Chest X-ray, PA view. Patient: 71 years old, sex M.
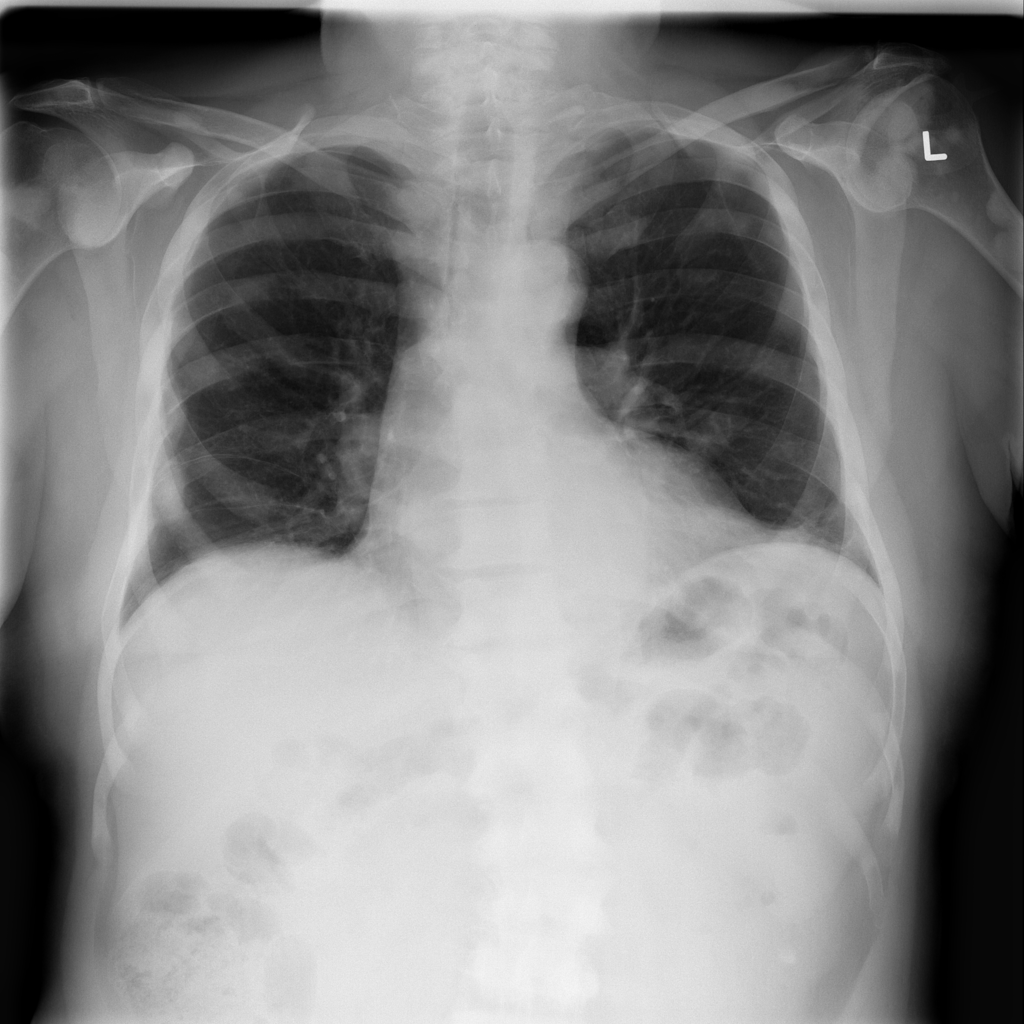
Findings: Cardiomegaly, Effusion, Nodule